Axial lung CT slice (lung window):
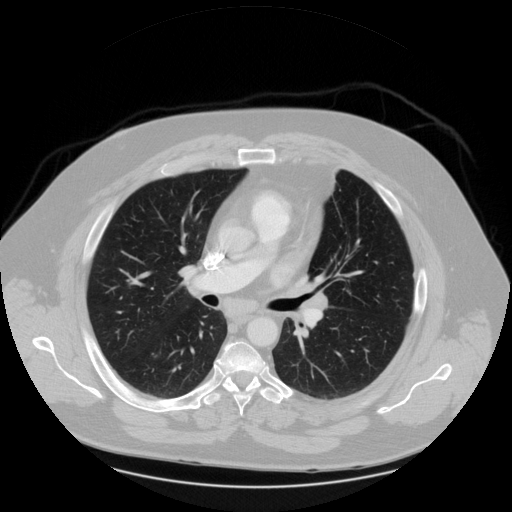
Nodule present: no